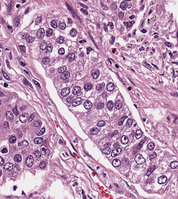
Tumor epithelial tissue: yes
Tumor-associated stroma tissue: yes
Normal tissue: no